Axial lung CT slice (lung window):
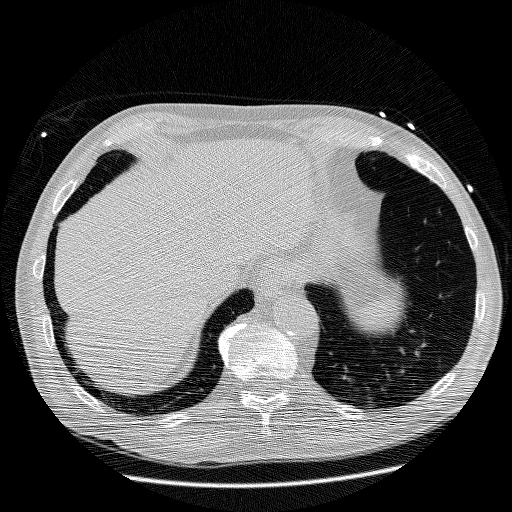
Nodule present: no